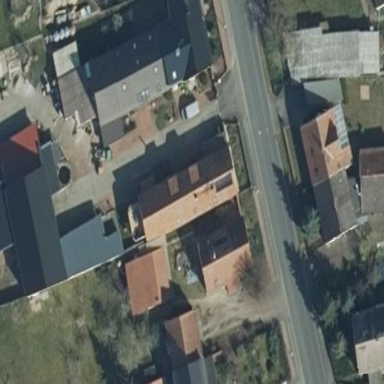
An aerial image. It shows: Simple and straightforward house.